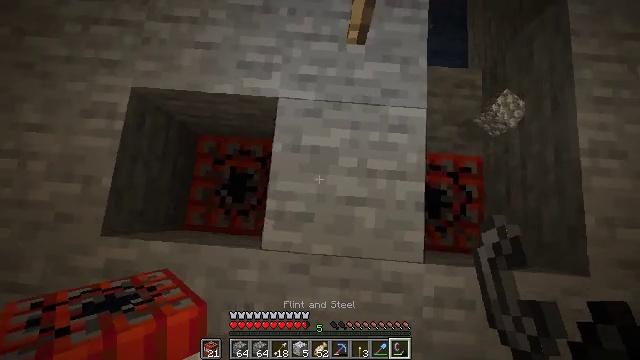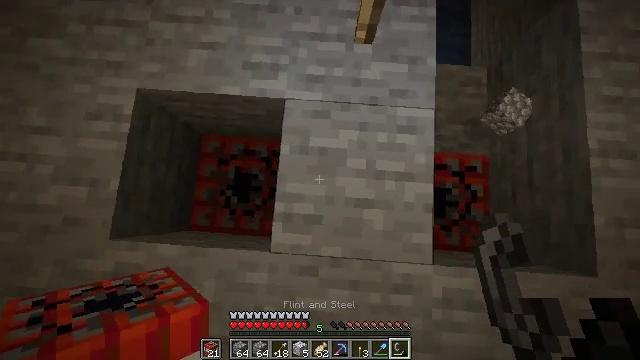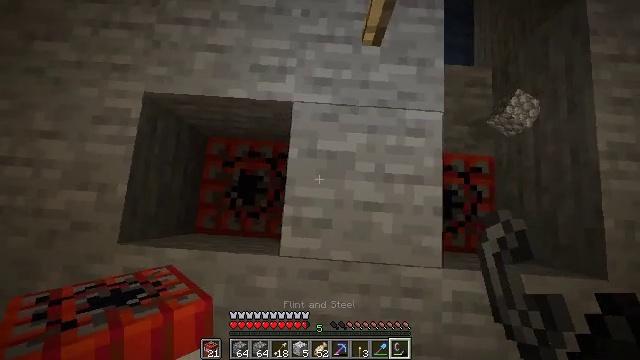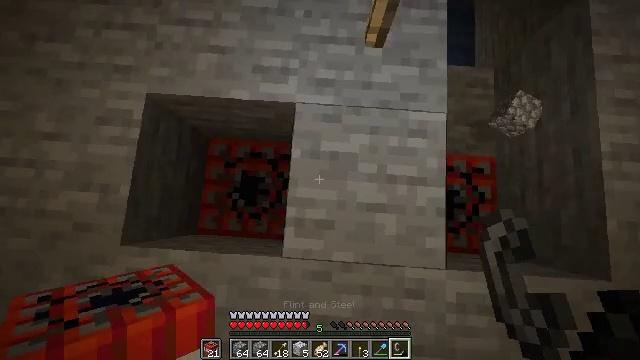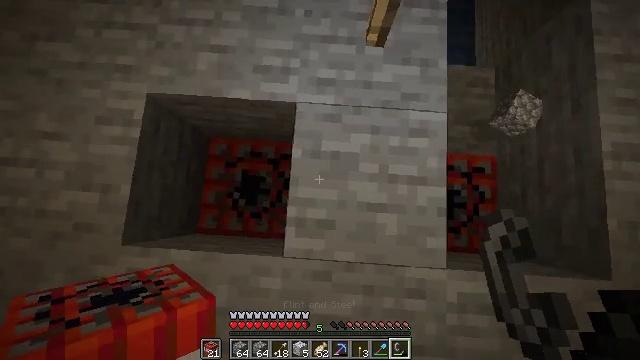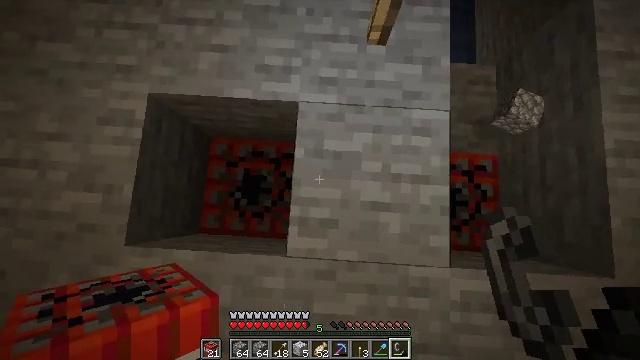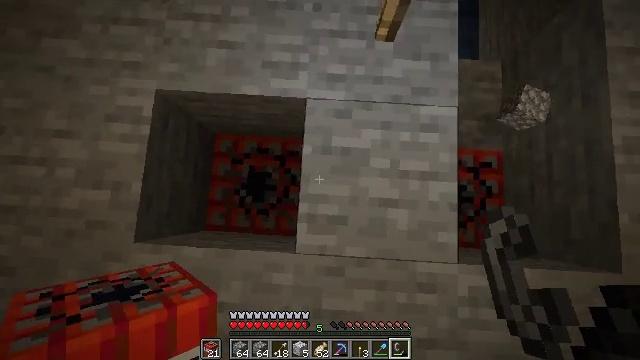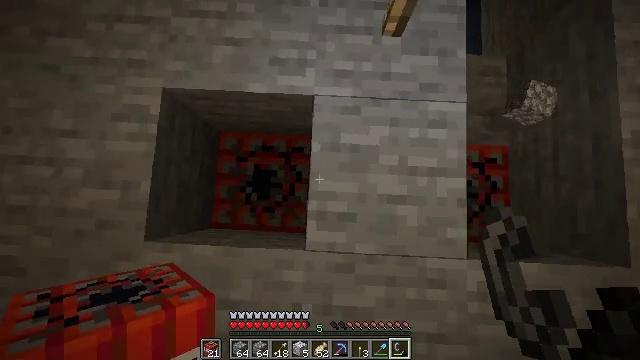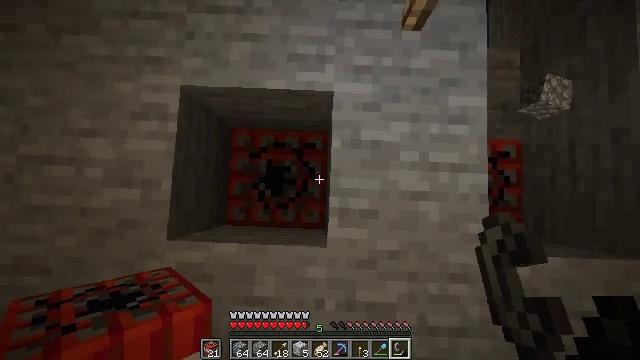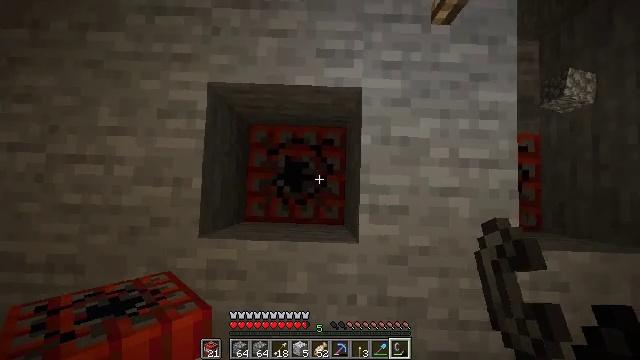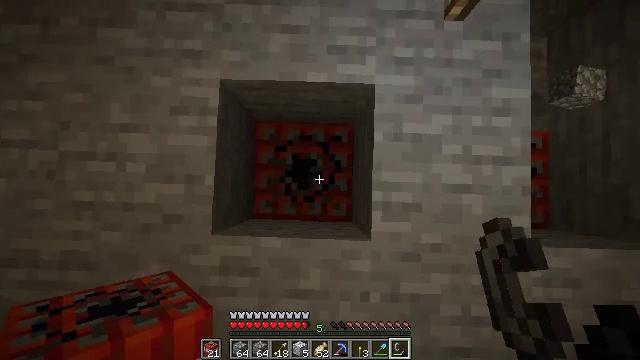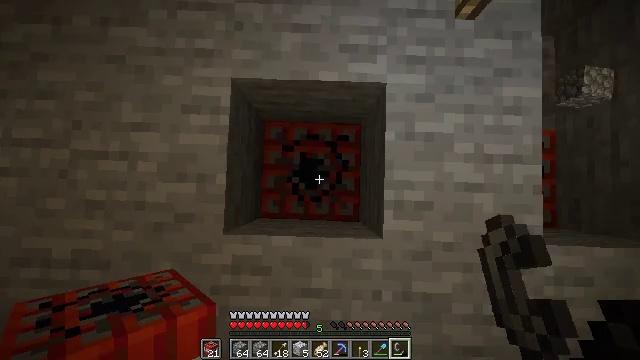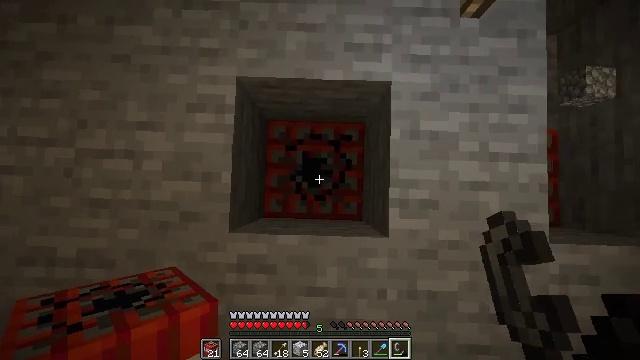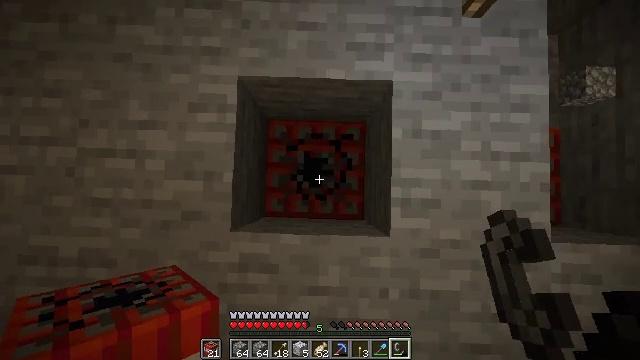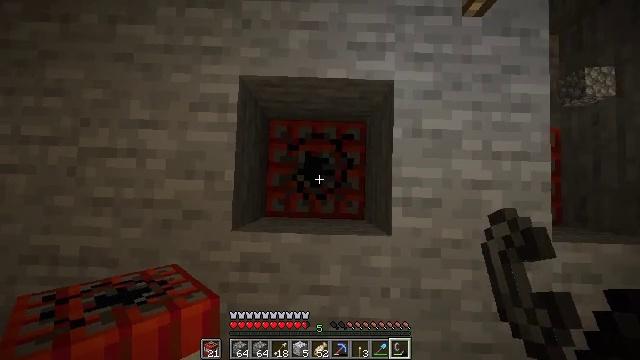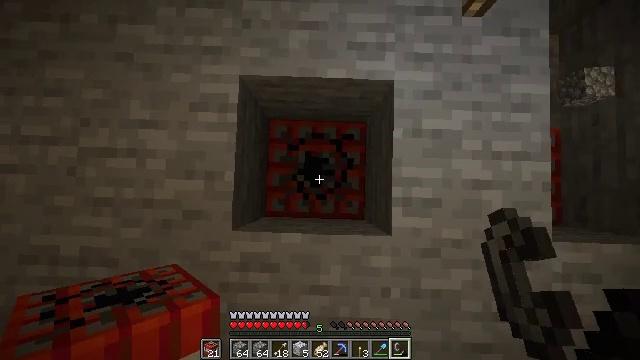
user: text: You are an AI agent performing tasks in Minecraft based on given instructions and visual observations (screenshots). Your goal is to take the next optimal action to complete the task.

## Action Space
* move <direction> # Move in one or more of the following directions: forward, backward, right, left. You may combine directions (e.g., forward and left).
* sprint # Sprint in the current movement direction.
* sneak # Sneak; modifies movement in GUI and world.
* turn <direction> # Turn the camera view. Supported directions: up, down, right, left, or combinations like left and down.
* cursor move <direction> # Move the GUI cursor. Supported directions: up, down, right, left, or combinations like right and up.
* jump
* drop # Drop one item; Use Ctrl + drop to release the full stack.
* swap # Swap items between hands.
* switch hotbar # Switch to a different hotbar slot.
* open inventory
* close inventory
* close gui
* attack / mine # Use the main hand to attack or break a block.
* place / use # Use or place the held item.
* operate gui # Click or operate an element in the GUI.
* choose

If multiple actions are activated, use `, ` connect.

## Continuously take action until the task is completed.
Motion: motion action
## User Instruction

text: Collect the TNT for later use.
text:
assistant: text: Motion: no_op
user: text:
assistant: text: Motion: no_op
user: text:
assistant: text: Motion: no_op
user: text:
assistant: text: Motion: no_op
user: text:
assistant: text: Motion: no_op
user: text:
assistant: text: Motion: move left
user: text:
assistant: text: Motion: move left
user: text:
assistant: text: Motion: move left, turn down
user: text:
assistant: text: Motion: turn down
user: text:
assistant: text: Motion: no_op
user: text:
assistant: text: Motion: no_op
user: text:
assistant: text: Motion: no_op
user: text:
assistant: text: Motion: no_op
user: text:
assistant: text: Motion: no_op
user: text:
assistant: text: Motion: no_op
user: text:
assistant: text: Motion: no_op
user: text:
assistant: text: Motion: no_op
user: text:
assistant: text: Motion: no_op
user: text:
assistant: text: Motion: no_op
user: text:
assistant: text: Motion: no_op
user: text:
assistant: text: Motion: no_op
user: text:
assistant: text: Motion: no_op
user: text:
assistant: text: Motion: no_op
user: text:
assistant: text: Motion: no_op
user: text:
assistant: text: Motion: turn left
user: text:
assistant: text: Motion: turn left
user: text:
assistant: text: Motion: turn left
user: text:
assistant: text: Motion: turn left
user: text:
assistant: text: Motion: no_op
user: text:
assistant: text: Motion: no_op